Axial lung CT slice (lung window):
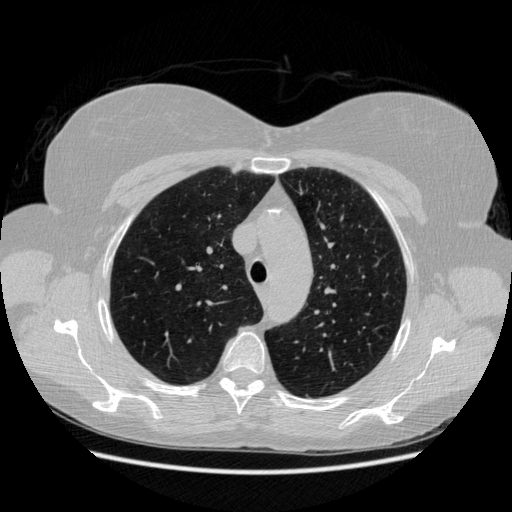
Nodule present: no